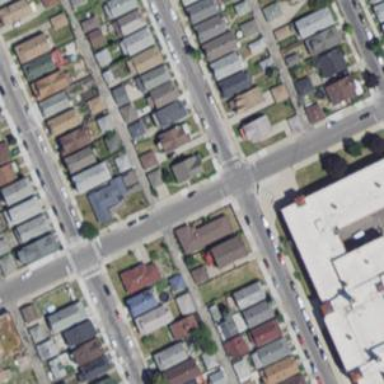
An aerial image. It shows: Alley classified as service road.